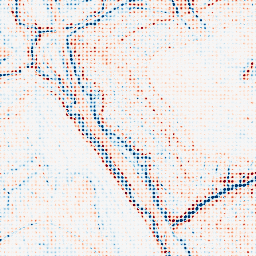
Category: edge_preserving
Decomposition family: anisotropic_diffusion
Decomposition parameters: iterations: 50
kappa: 10
gamma: 0.05
Upsampling method: sinc_hamming
Upsampling parameters: scale: 8
kernel_size: 4
Upsampling scale: 8